Question: I created a basic Ant build using <URL>.
'''
<project>
<target name="clean">
<delete dir="bin"/>
</target>
<target name="compile">
<mkdir dir="bin"/>
<javac srcdir="jar" destdir="bin"/>
</target>
<target name="jar">
<jar destfile="HelloWorld.jar" basedir="bin">
<manifest>
</manifest>
</jar>
</target>
</project>
'''
This should match my folder structure:

But I get an error:
'''
The archive: C:/Program%20Files%20(x86)/Java/jdk1.7.0_11/lib/tools.jar which is referenced by the classpath, does not exist.
'''
The file exists on that path, but of course you must replace URL encoded characters '%20%'->''.
I'm not sure if the URL encoded spaces cause the error though. Could anyone tell me what's going on with Ant? I'd like to use Ant instead of my ad-hoc batch-file build system.
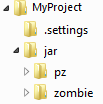
Answer: I resolved the problem by setting environment variable 'JAVA_HOME' to correct (not JRE) path. This can be done in control panel or using utility programs.